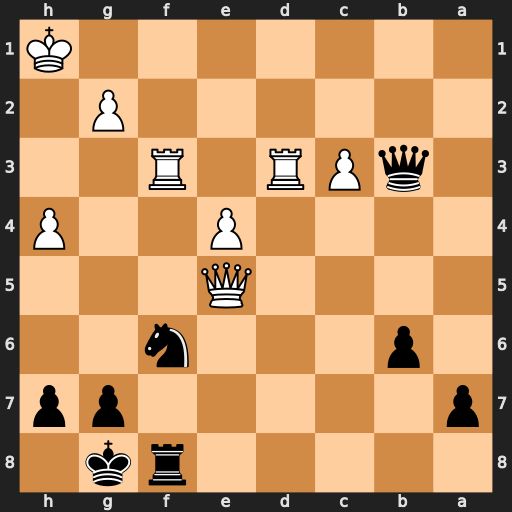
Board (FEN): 5rk1/p5pp/1p3n2/4Q3/4P2P/1qPR1R2/6P1/7K
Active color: b
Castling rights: -
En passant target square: -
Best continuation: Qb1+ Kh2 Ng4+ Kh3 Nxe5